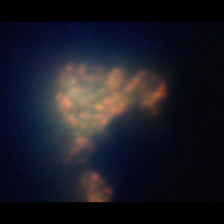
Taxon: Unknown_detritus
Group: Unknown